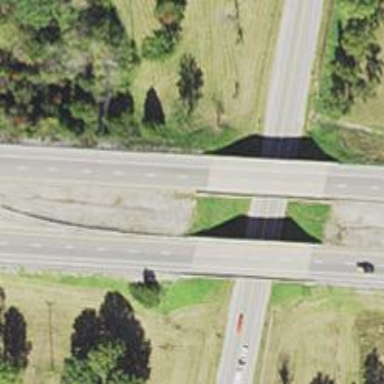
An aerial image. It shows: Bridge over motorway.